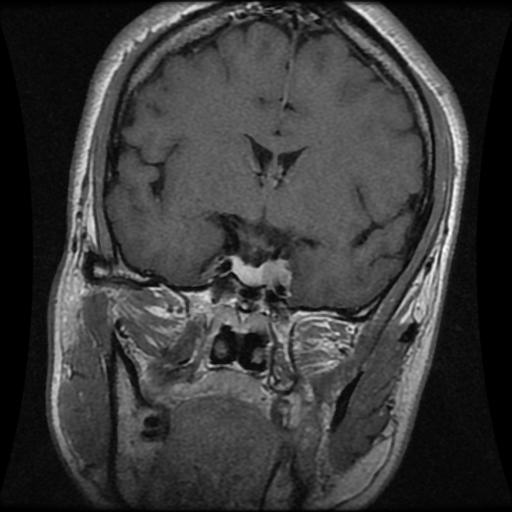
Label: pituitary